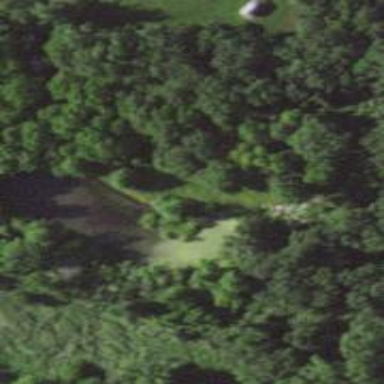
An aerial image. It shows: Pond with natural water.